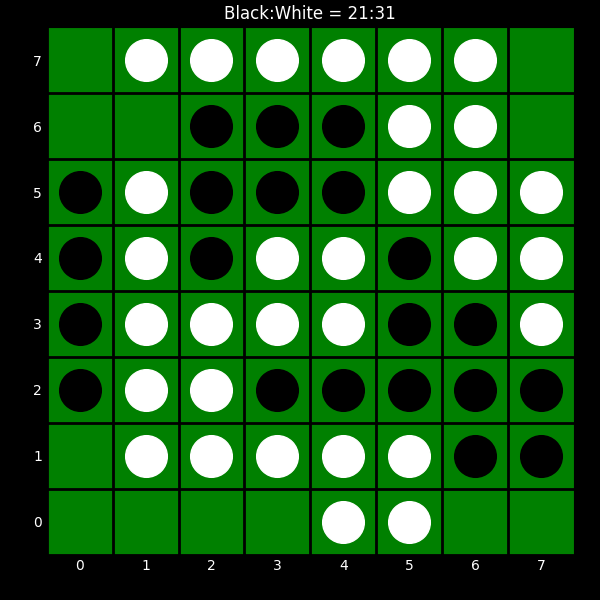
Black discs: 21
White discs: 31